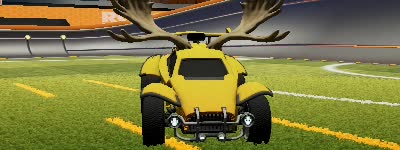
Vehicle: octane